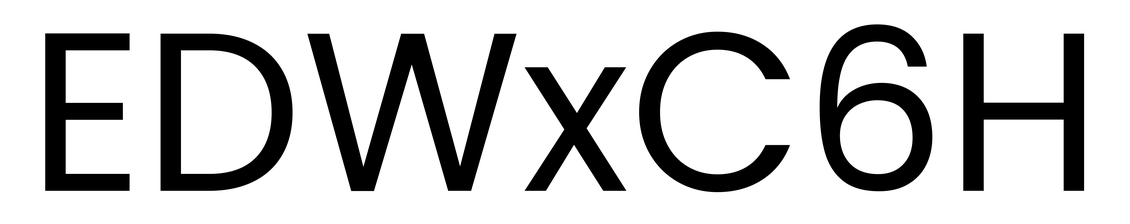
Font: Poppins-Regular